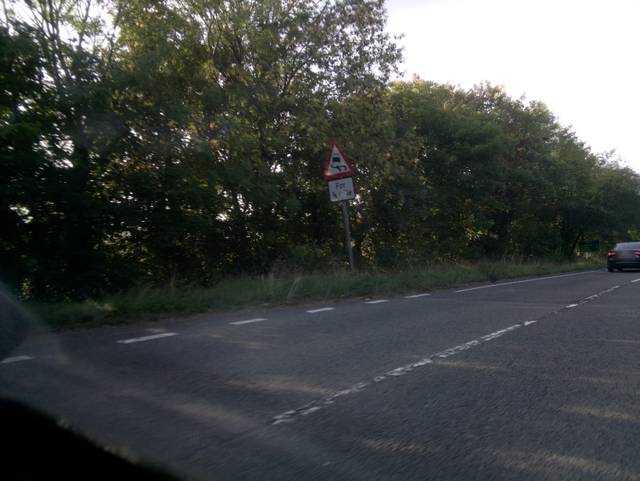
Region: United Kingdom
Coordinates: 51.878, -2.266